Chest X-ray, AP view. Patient: 27 years old, sex M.
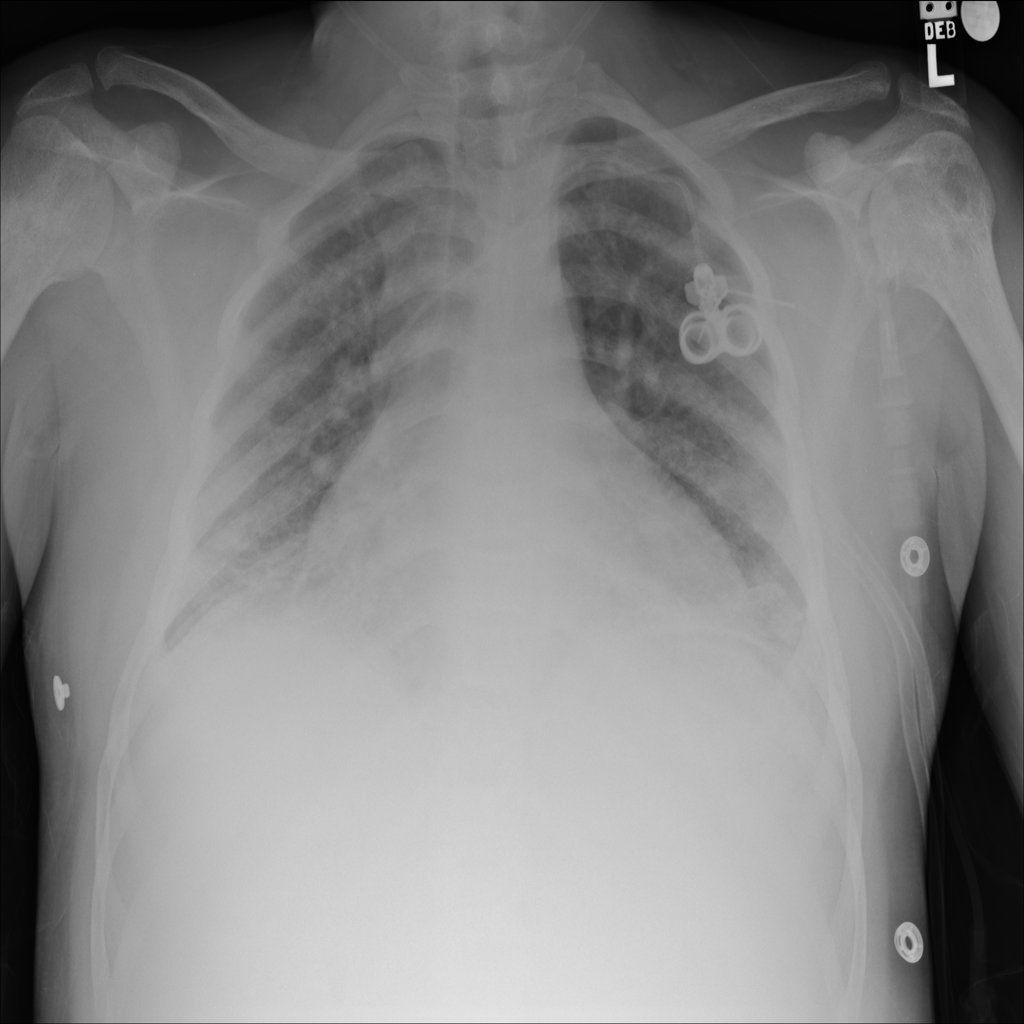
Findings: Atelectasis